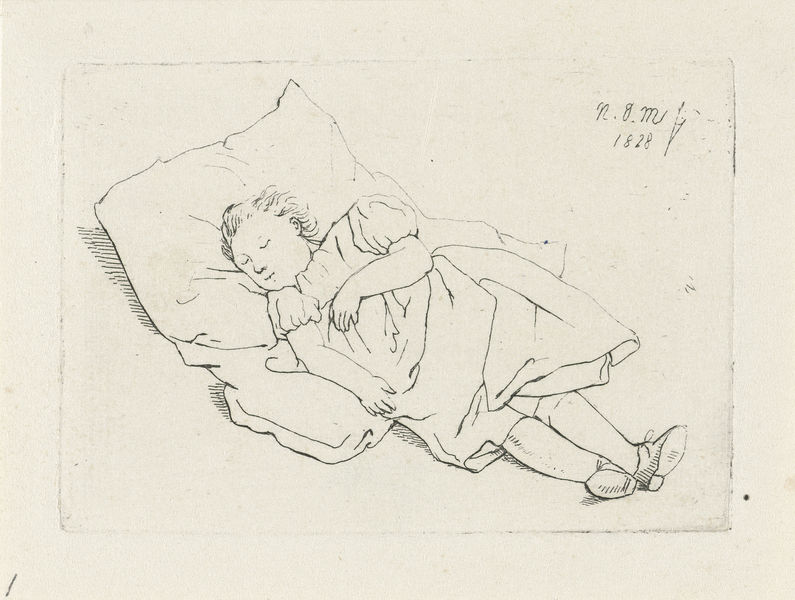
Titel: Slapend kind op een kussen
Künstler: Anthonie Willem Hendrik Nolthenius de Man
Standort: Amsterdam
Institution: Rijksmuseum
Schlagwörter: blanc, noir, gravure, mort, cheveux, robe, bébé, dormir, enfant, signature, dessin, fusain, mine, lacet, lit, chaussures, coussin, oreiller, souliers, 1828, lacets, assoupi